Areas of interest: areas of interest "Sport and cultural"
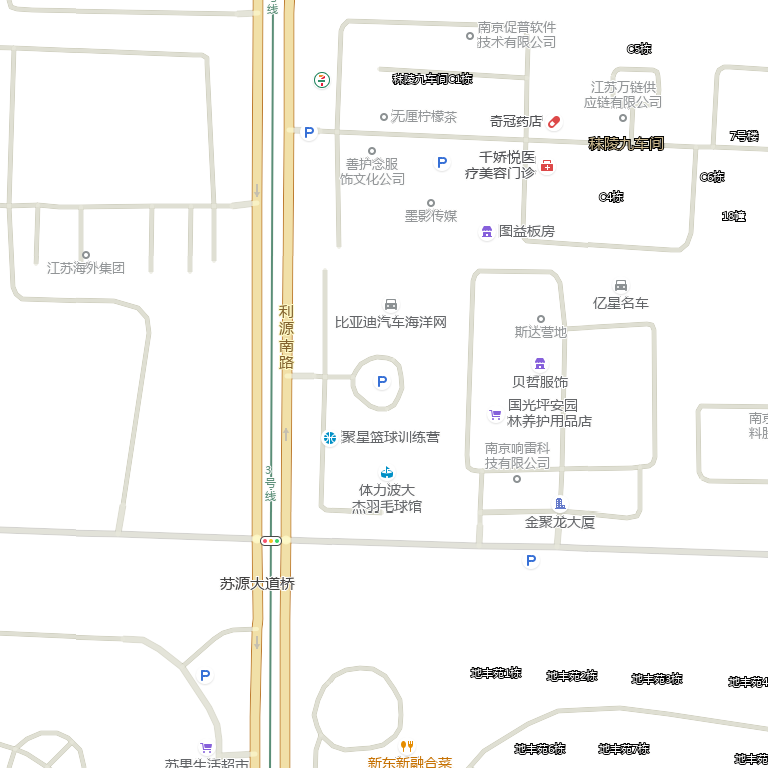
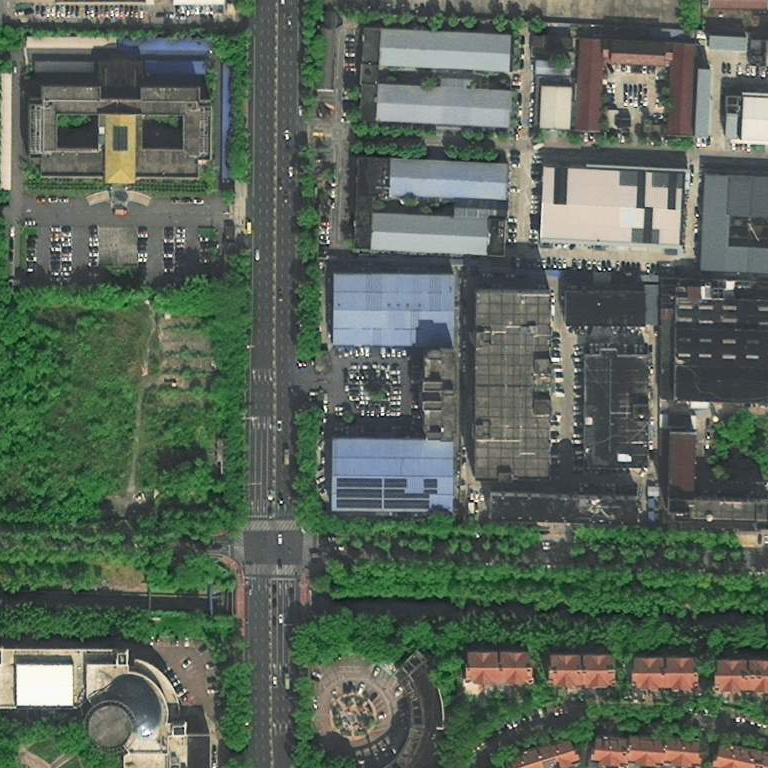